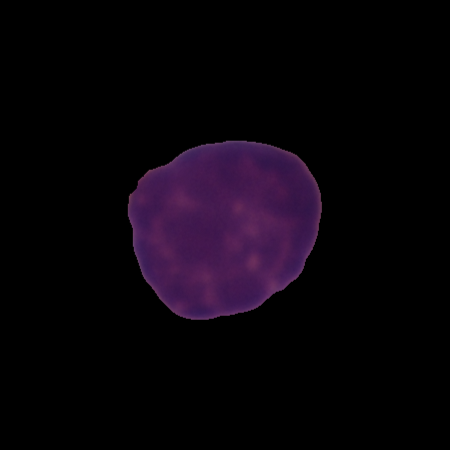
Label: healthy